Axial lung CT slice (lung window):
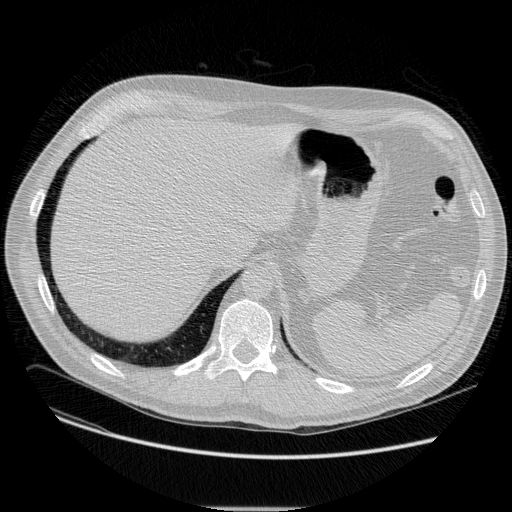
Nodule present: no